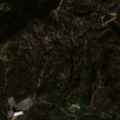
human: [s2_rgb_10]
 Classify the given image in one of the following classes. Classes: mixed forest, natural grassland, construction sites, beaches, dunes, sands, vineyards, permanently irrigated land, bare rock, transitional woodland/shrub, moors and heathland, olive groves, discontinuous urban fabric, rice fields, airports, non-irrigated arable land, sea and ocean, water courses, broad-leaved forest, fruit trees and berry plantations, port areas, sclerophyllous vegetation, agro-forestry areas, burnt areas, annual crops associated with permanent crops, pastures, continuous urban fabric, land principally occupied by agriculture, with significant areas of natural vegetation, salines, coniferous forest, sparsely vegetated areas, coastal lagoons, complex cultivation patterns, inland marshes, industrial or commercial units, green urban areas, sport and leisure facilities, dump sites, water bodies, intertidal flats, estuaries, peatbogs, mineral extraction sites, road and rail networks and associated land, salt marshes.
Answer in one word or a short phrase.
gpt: permanently irrigated land, broad-leaved forest, transitional woodland/shrub